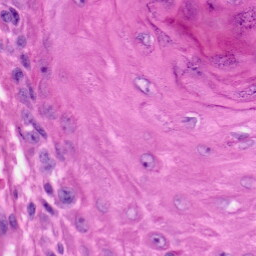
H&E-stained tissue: Skin